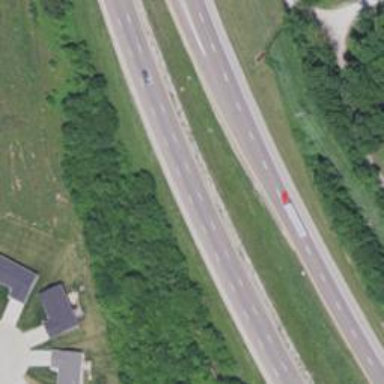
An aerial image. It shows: Expressway with asphalt surface categorized as trunk highway.